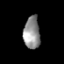
Tissue: prostate
Cell type: T cells
Senescence score: 0.7837
Nuclear area (px): 526
Mean DAPI intensity: 143.422